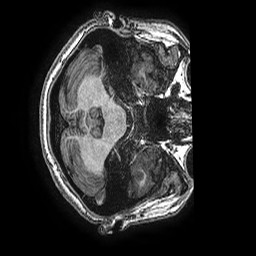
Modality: T1w
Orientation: axial
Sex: female
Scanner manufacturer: ge
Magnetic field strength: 3 T
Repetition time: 0.00766 s
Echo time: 0.003476 s